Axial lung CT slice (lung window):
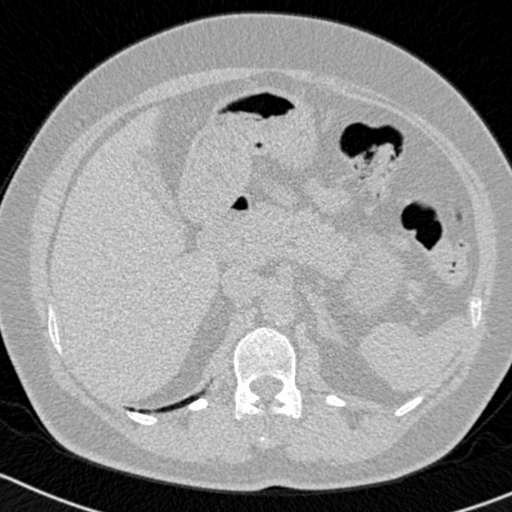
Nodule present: no